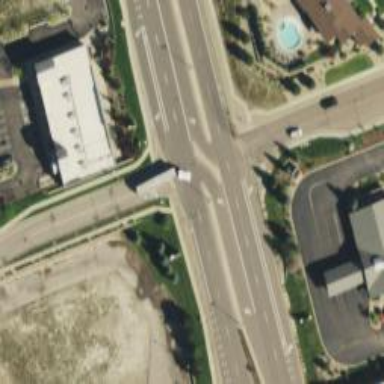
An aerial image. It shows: Secondary link road with asphalt surface.